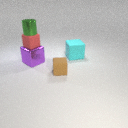
small brown rubber cube to the left of large cyan rubber cube